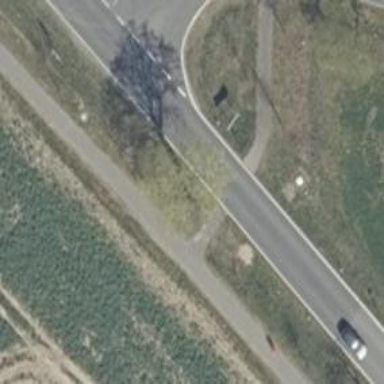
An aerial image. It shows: Road with "give way" sign.